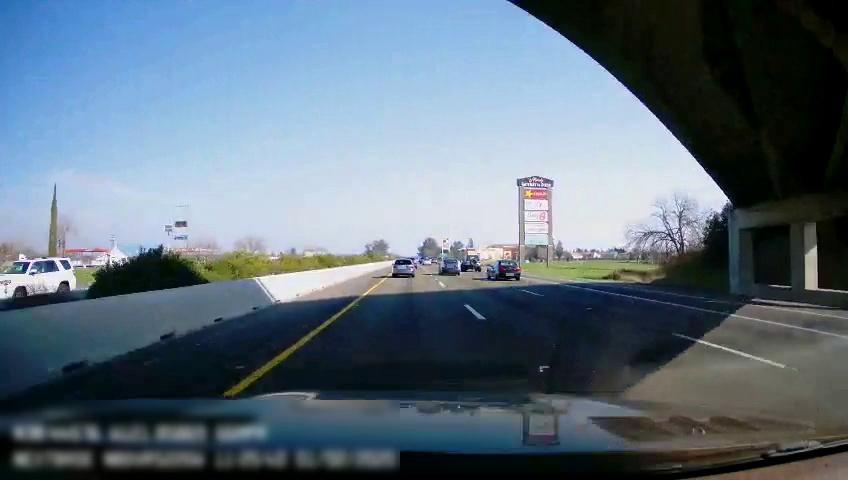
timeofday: Day
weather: Sunny
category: Drivable Space
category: Vehicles | SUV
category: Vehicles | SUV
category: Vehicles | SUV
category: Vehicles | SUV
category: Vehicles | SUV
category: Vehicles | Car
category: Lanes | Current Lane
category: Lanes | Current Lane
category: Lanes | Alternate Lane
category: Lanes | Alternate Lane
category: Lanes | Alternate Lane